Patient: sex F, age 56
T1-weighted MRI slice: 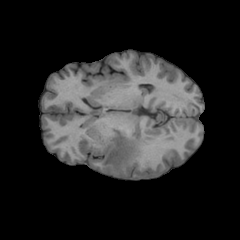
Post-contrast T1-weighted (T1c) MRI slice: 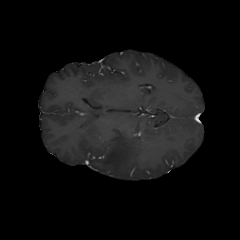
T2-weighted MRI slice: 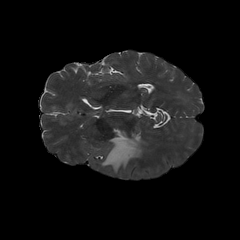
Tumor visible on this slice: yes
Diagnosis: Glioblastoma, IDH-wildtype
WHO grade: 4